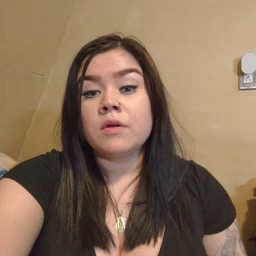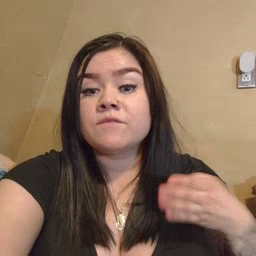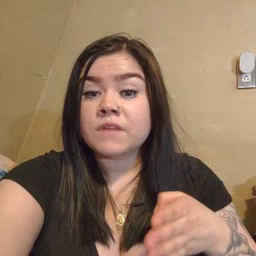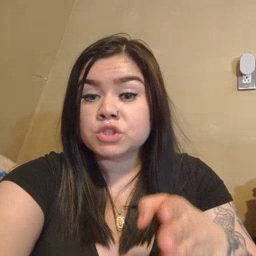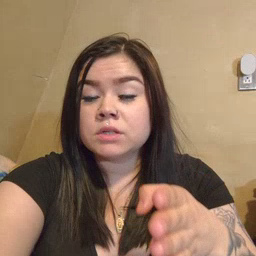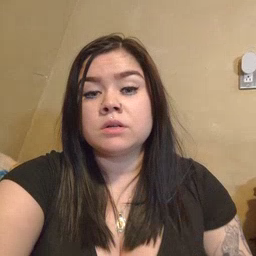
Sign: fish